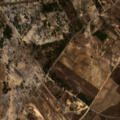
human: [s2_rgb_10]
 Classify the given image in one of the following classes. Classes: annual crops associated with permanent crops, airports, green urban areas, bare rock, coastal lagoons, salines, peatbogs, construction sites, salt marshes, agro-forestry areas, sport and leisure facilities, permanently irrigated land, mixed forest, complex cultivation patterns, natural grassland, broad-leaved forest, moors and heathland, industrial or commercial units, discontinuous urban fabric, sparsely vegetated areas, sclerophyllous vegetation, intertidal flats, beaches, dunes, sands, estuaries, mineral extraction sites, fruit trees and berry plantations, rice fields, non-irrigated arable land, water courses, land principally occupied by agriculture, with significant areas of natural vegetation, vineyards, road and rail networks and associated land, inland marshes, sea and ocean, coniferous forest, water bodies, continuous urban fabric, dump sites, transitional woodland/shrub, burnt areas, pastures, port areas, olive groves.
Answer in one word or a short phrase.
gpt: vineyards, complex cultivation patterns, coniferous forest, transitional woodland/shrub